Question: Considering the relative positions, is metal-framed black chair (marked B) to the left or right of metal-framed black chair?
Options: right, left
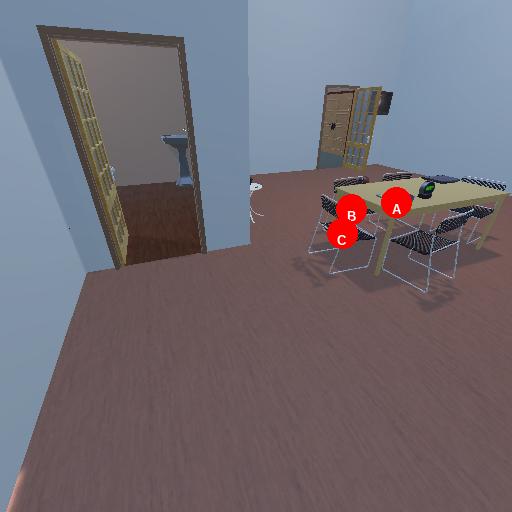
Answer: right